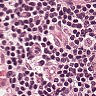
Metastatic tissue present: no